Interaction volume radius: 5 \u00c5
Interaction volume height: 10 \u00c5
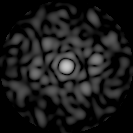
Disorder parameter: 0.8545